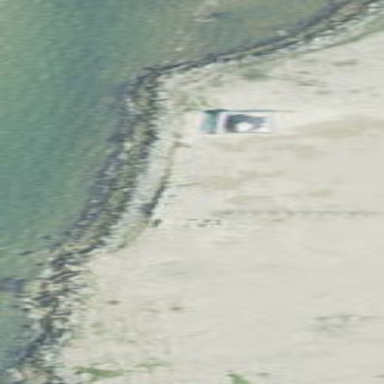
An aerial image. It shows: Breakwater structure.